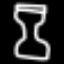
Label: hourglass